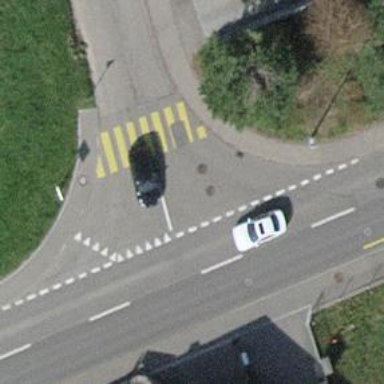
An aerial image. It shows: Road with "give way" sign.